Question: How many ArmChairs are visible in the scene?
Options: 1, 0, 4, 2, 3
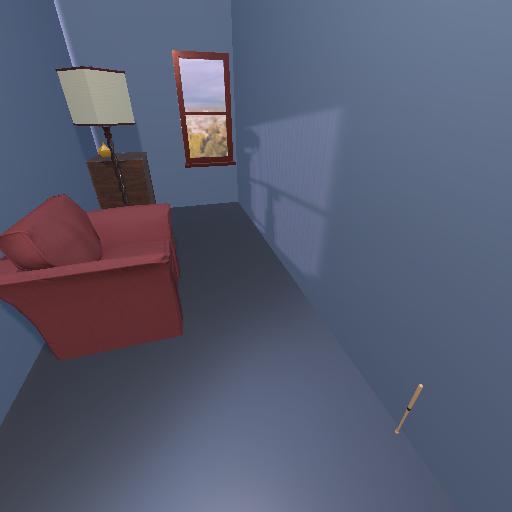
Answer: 1